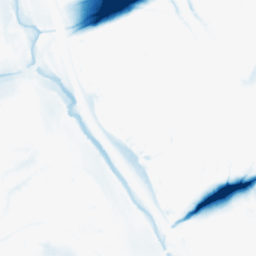
Category: morphological
Decomposition family: morphological_ellipse
Decomposition parameters: operation: closing
width: 50
height: 30
Upsampling method: bilinear
Upsampling parameters: scale: 8
Upsampling scale: 8